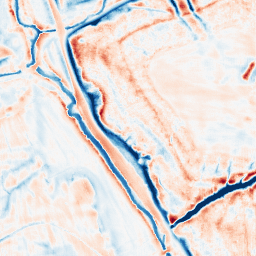
Category: edge_preserving
Decomposition family: bilateral
Decomposition parameters: d: 21
sigma_color: 150
sigma_space: 100
Upsampling method: fft_zeropad
Upsampling parameters: scale: 2
Upsampling scale: 2